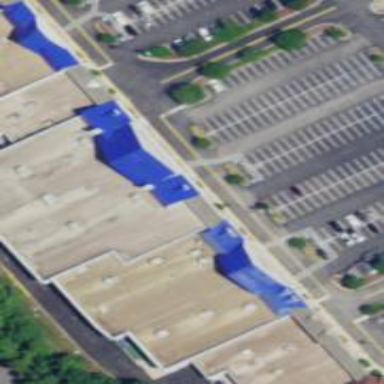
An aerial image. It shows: Retail building.